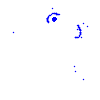
Particle: electron